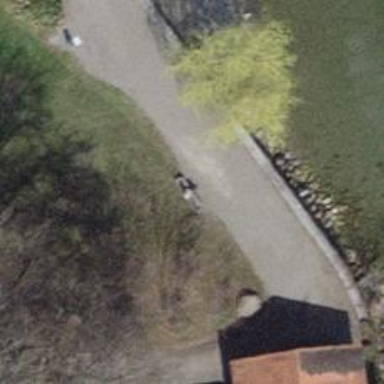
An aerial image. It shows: Bench for seating.